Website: bh-photo
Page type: address-validator
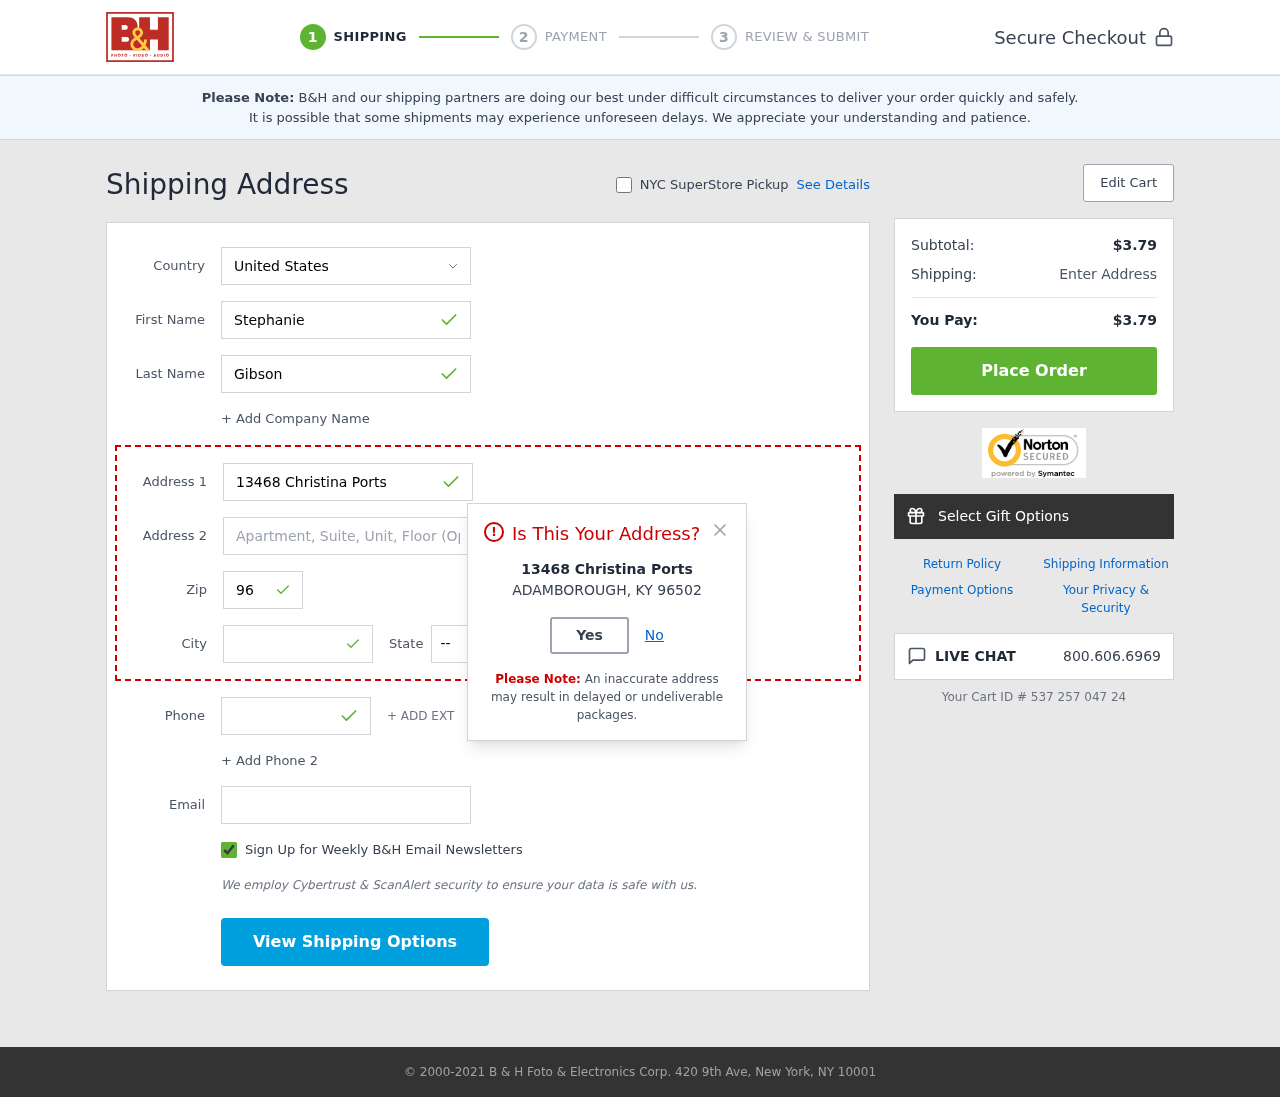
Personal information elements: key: PII_CITY
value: Adamborough
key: PII_COUNTRY
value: United States
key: PII_EMAIL
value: sgibson@yahoo.com
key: PII_FIRSTNAME
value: Stephanie
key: PII_LASTNAME
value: Gibson
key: PII_PHONE
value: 2247946390
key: PII_POSTCODE
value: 96502
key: PII_STATE_ABBR
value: KY
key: PII_STREET
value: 13468 Christina Ports
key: PII_CITY_MODAL
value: ADAMBOROUGH
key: PII_POSTCODE_FULL
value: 96502
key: PII_LOCATION13_POSTCODE_EXT
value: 6502
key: PII_POSTCODE_NUMERIC
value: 96502
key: PII_LOCATION13_POSTCODE_EXT_NUMERIC
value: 6502
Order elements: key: ORDER_SUBTOTAL
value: $3.79
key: ORDER_TOTAL
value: $3.79
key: ORDER_ID
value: Your Cart ID # 537 257 047 24